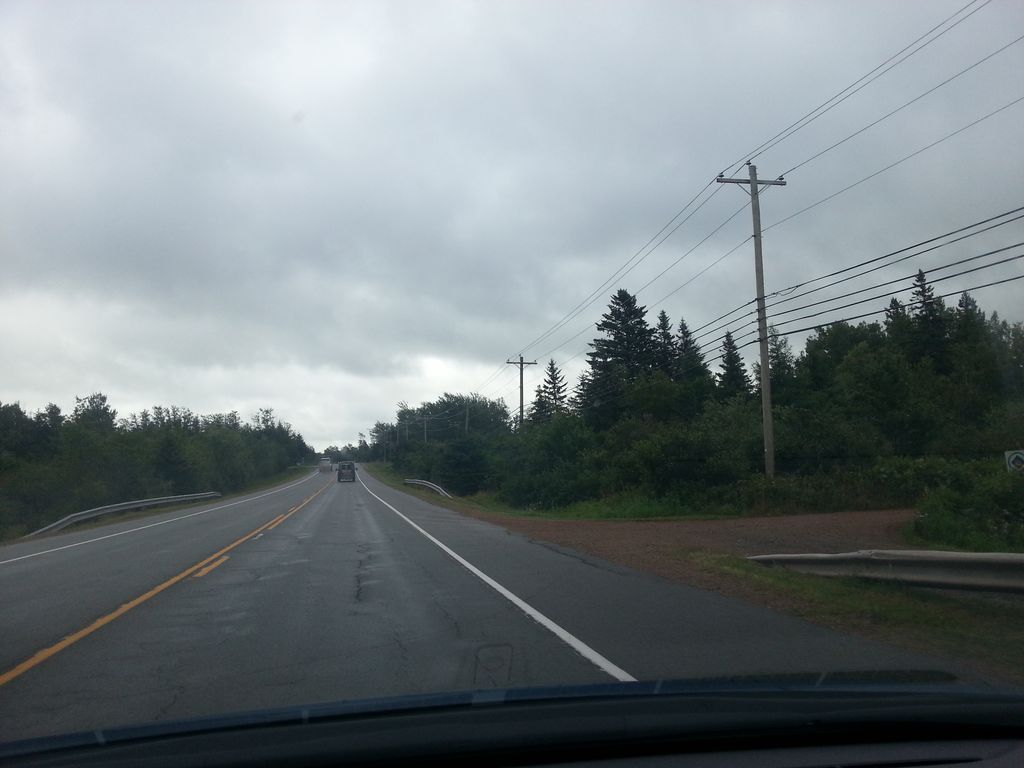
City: charlottetown